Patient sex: F
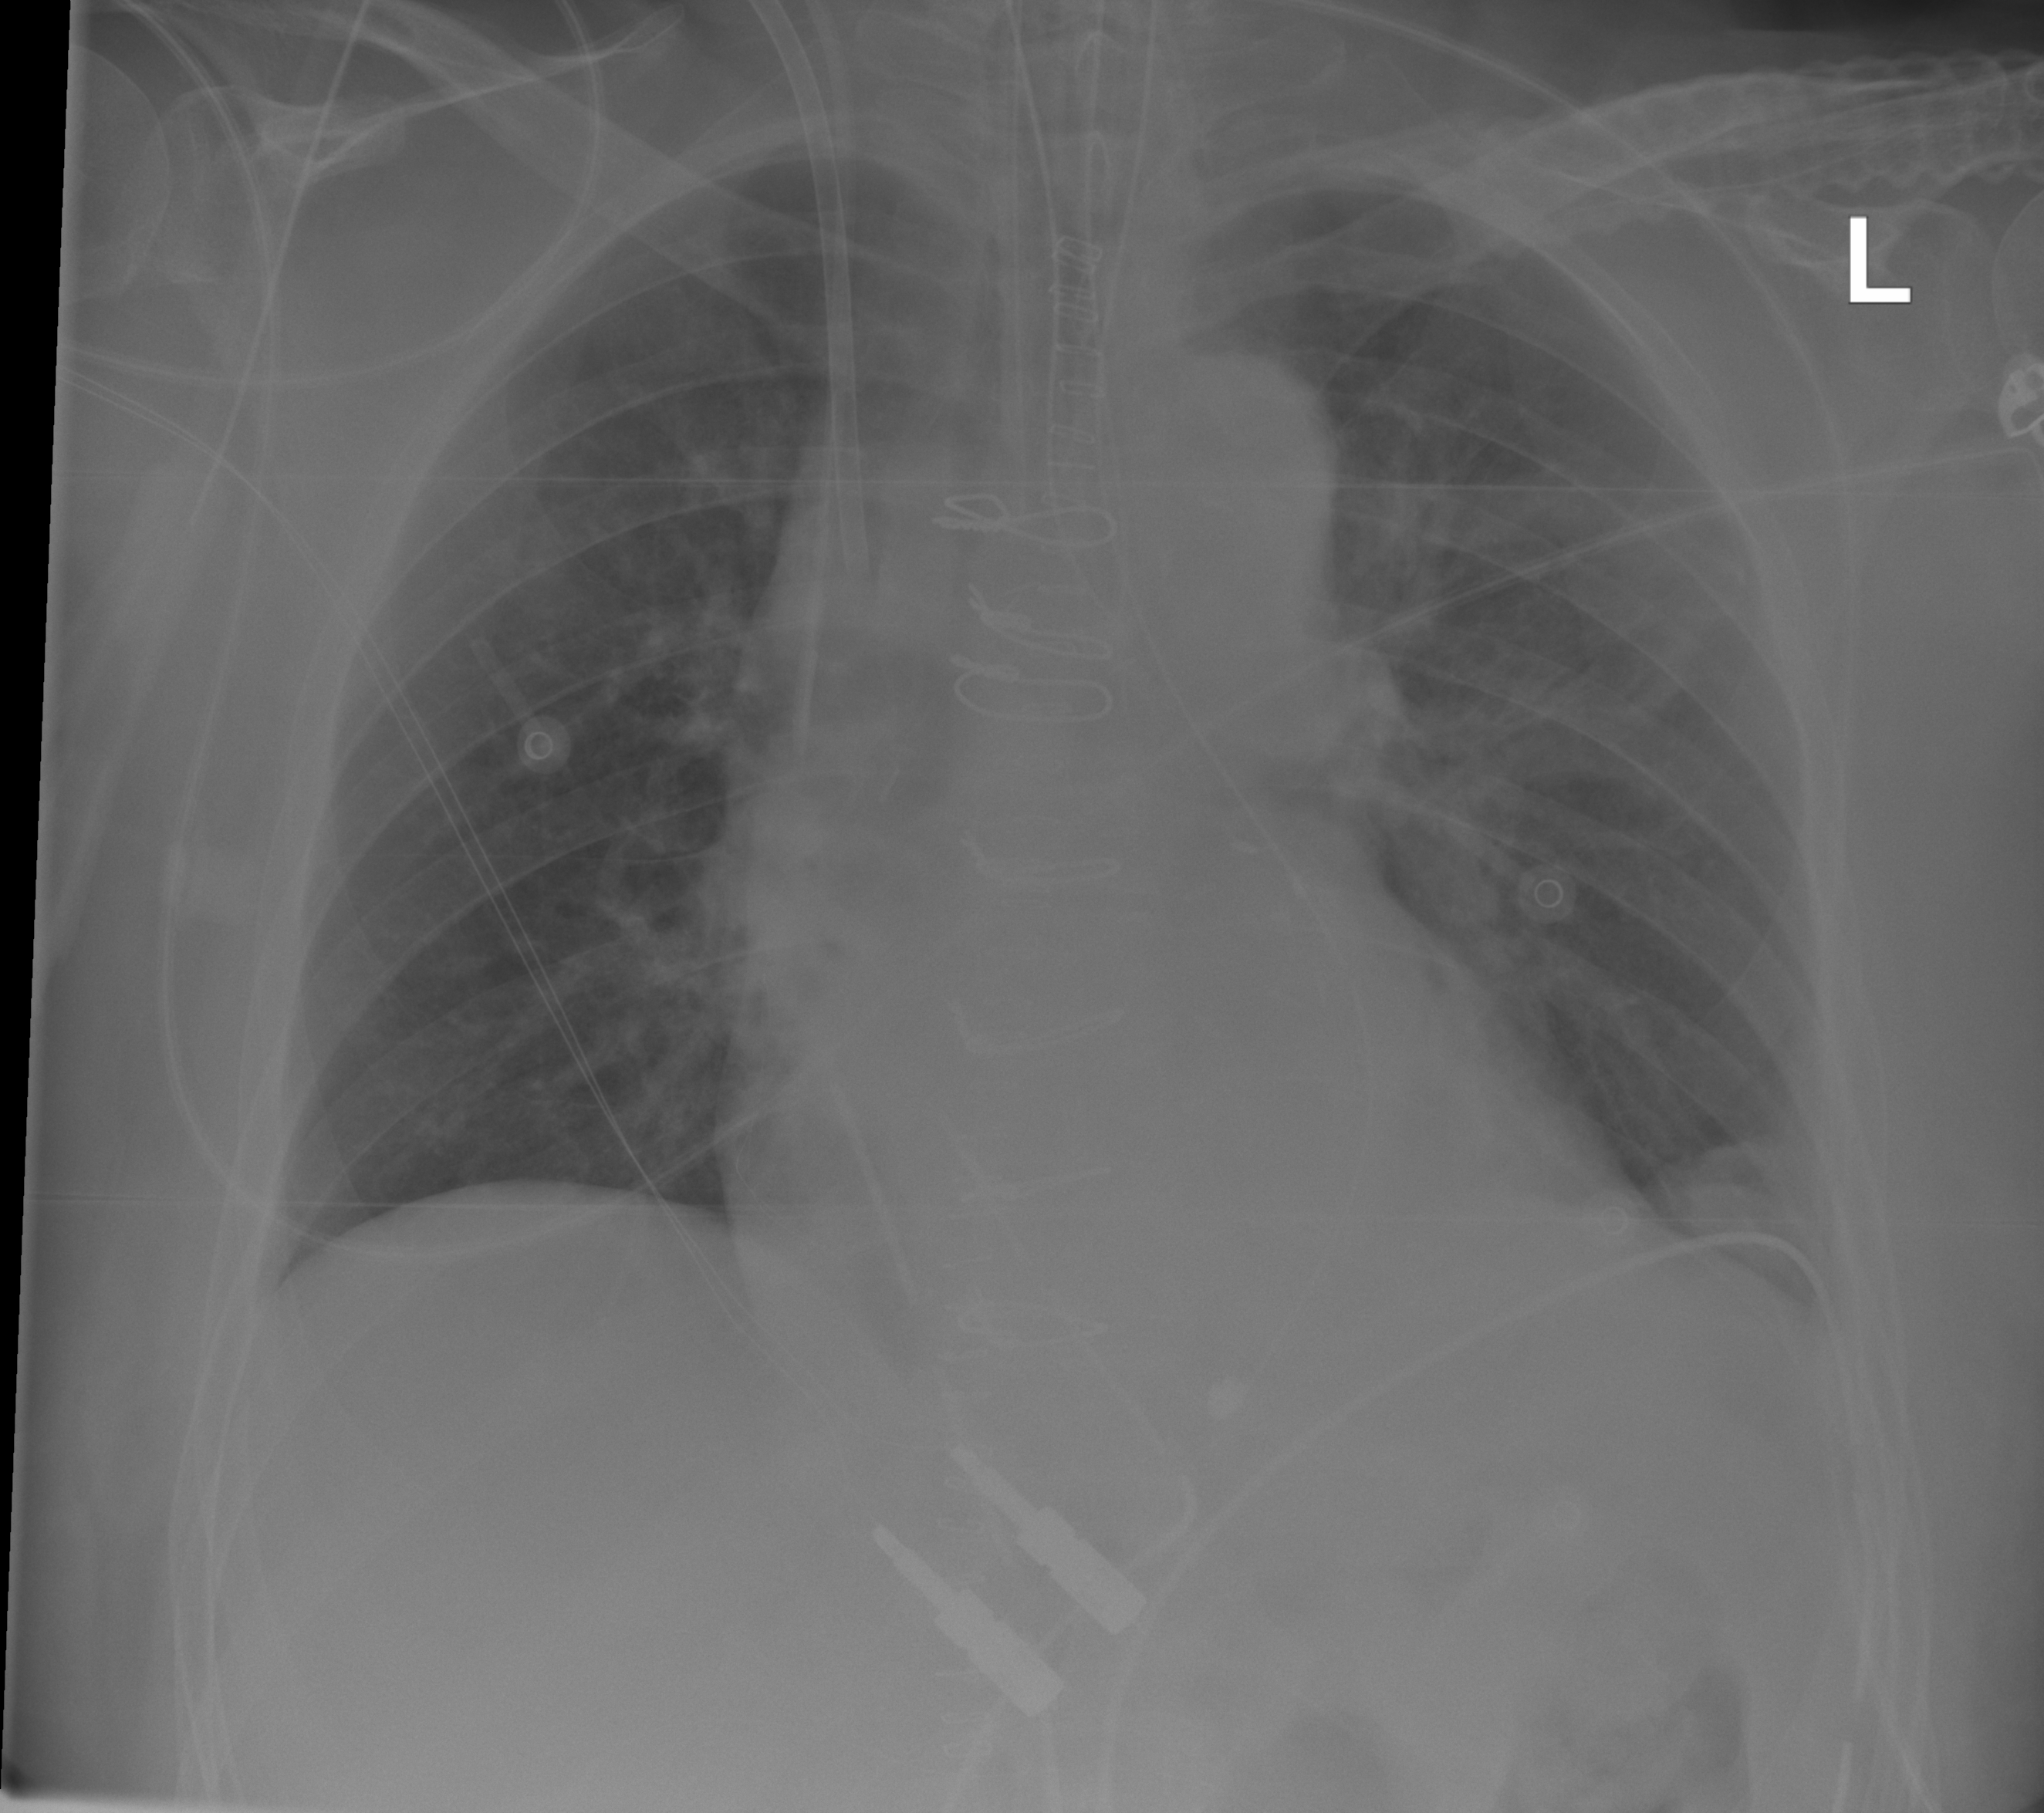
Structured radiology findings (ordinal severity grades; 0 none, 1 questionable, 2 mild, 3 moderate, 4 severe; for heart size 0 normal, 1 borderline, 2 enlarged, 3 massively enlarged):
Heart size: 2
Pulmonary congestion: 0
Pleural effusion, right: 0
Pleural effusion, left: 0
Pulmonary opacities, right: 0
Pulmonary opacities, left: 0
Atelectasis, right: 0
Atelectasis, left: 2